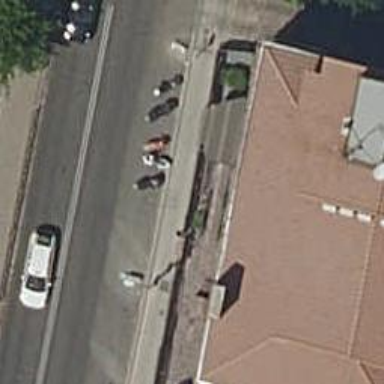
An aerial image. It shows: Motorcycle parking area.